Question: I have a Windows Phone 8 Solution with a Windows Runtime Component project. In the WinRT code I want to use '__FUNCTION__' for logging from a C++ class.
However, '__FUNCTION__' is not defined whereas '__LINE__' is.
Intellisense only suggests '__FUNCTIONW__' to use. But when I jump to the definition of '__FUNCTIONW__' in 'crtdefs.h' I can see that '__FUNCTION__' is not defined there either:

I have read <URL>
How could '__FUNCTION__' not be defined? I thought it is build in to the compiler...
---
OK, I learned that '__FUNCTION__' is actually never colored. Yet I get an error when I type:
'''
TCHAR* f = _T(__FUNCTION__);
'''
It says:
'''
Error: Identifier "L__FUNCTION__" is undefined
'''
Maybe something is wrong with my UNICODE setup? Is there a special header that I need to include?
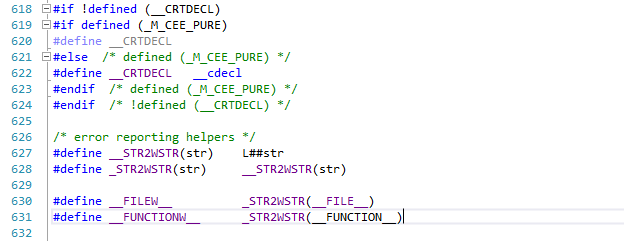
Answer: It works fine when I try it in a C++ Phone 8 app. Do note that you might be confuzzled by '__FUNCTION__' not appearing in the IntelliSense auto-complete list. You can only see '__FUNCTIONW__'. Which is a flaw, the macro is <URL> and you'll see it missing from the list.
I can't confirm if this is a known bug, the search function at connect.microsoft.com isn't good enough to filter the 6600 hits that match "function". You can file the bug if you wish.
---
Update after edit: you are using the ancient TCHAR macros in your code. There's a trick to get the correct macro but I'm not going to document it. This all stopped being relevant well over 10 years ago when everybody stopped creating programs that could still run on one of the legacy Windows 9x versions. Certainly entirely pointless on a phone.
You in fact to use '__FUNCTIONW__' (without the '_T'), it produces the Unicode string for the function name. It is a const wchar_t*.